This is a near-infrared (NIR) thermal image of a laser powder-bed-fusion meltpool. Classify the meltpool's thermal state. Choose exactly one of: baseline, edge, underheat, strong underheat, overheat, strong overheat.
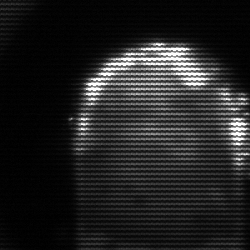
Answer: baseline